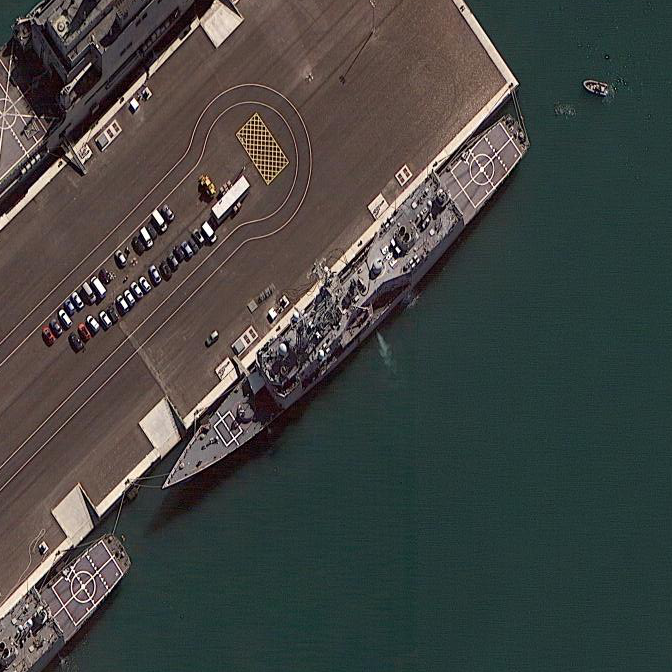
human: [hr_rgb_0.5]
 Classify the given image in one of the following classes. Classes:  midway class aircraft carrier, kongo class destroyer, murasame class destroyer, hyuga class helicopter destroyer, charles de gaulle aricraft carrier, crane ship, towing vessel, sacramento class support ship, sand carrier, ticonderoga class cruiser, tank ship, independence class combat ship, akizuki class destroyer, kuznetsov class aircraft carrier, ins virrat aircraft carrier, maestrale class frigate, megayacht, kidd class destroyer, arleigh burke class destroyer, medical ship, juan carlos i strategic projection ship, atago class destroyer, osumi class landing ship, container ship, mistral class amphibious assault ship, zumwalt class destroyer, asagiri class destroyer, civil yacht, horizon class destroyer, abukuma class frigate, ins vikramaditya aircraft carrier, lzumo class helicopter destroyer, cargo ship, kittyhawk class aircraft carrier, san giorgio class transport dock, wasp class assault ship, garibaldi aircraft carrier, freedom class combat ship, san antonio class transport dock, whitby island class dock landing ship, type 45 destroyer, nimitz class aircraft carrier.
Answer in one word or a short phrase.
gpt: Ticonderoga class cruiser